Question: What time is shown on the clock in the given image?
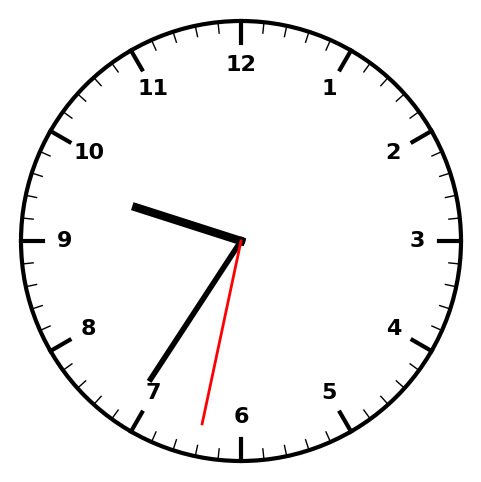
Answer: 09:35:32